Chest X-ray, AP view. Patient: 25 years old, sex F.
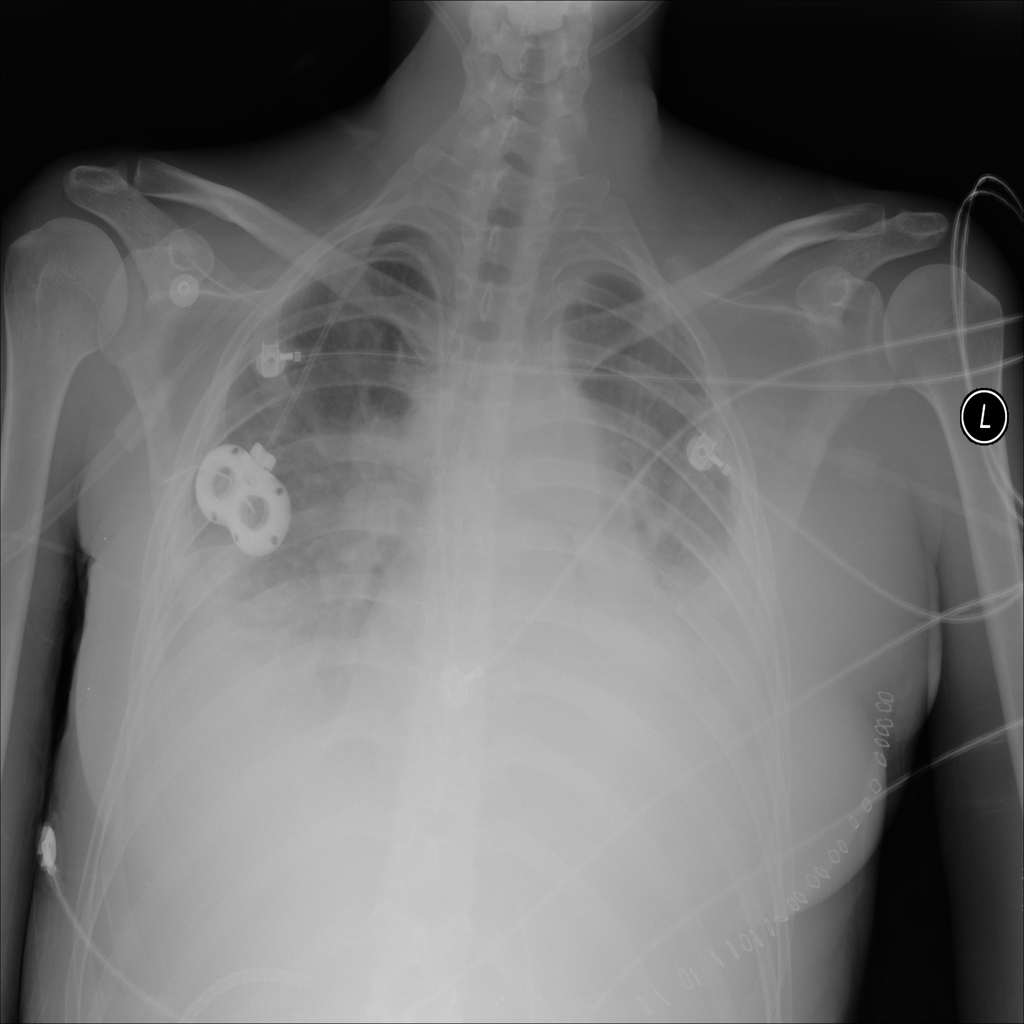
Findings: Infiltration